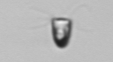
Label: Pyramimonas